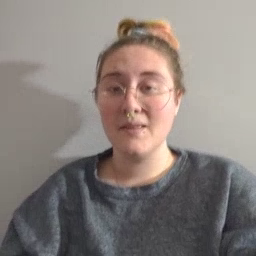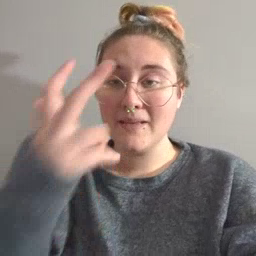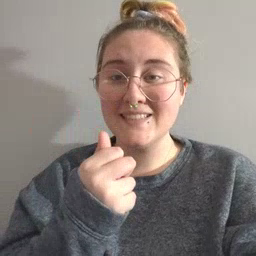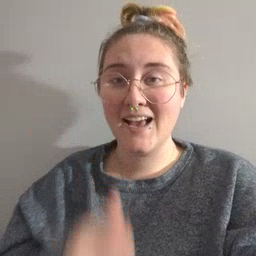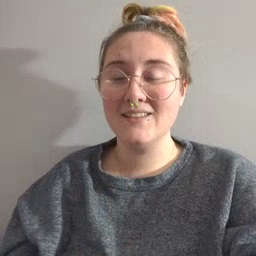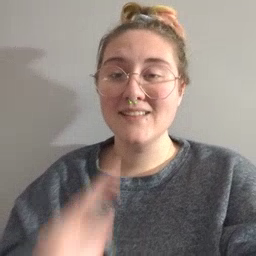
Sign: pizza